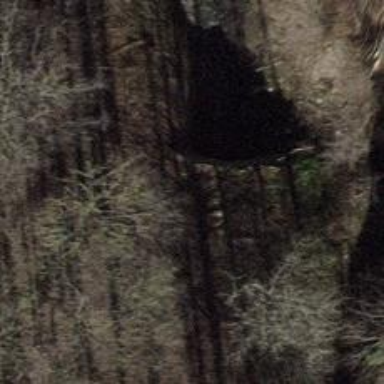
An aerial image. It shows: Tunnel.